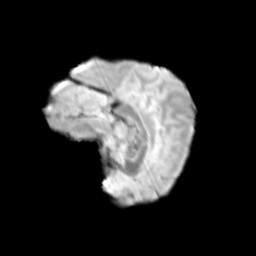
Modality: T2w
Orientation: sagittal
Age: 11
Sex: female
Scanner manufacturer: siemens
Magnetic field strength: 3 T
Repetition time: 3.8 s
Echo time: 0.07 s